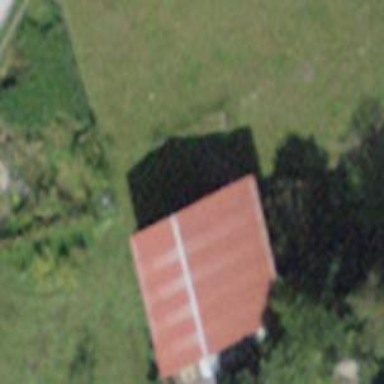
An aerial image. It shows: Rural barn.